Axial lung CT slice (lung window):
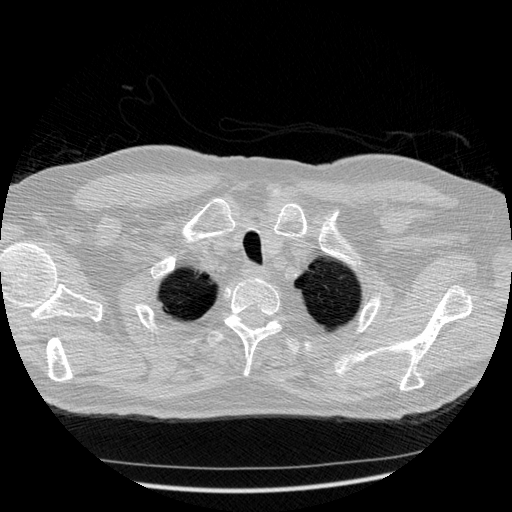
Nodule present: no